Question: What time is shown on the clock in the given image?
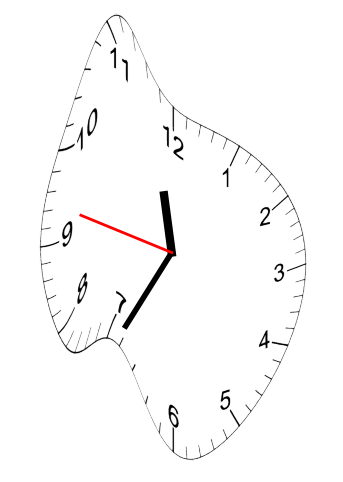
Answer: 11:34:47